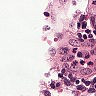
Metastatic tissue present: no